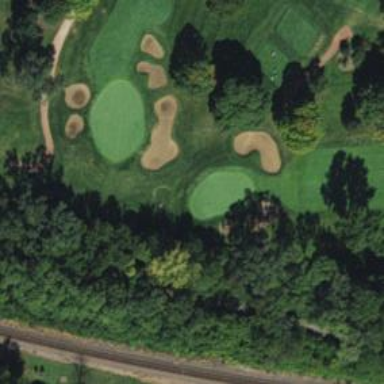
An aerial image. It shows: Golf hole.